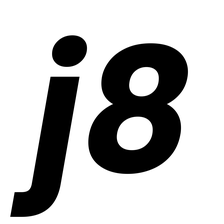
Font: Poppins-BoldItalic